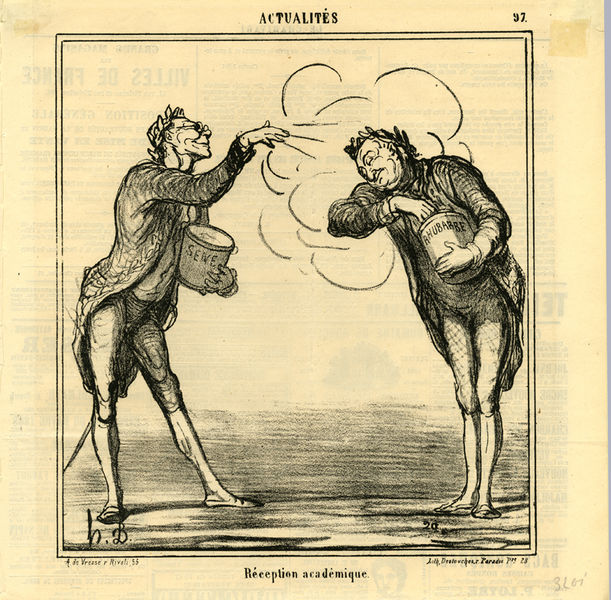
Titel: Actualitiés Series, from Series Reception Academique
Künstler: Honoré Victorin Daumier
Standort: Amherst (Massachusetts, USA)
Institution: Mead Art Museum, Amherst College
Schlagwörter: zeichnung, wolke, men, karikatur, print, buch, zeitung, lorbeer, drawing, sketch, french, akademie, laurel, wreath, comic, senf, laurel wreath, powder, mans, throwing, pikiert, sene, rhubarbe, academic reception, reception academique, men sprinkling power, political cartoons